Interaction volume radius: 5 \u00c5
Interaction volume height: 10 \u00c5
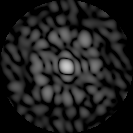
Disorder parameter: 0.8842